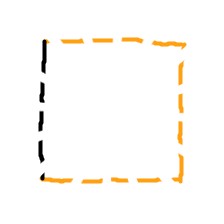
Shape: square